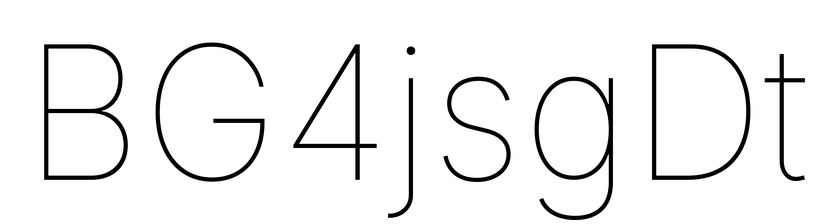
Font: Inter_Thin